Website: macys
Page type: cart
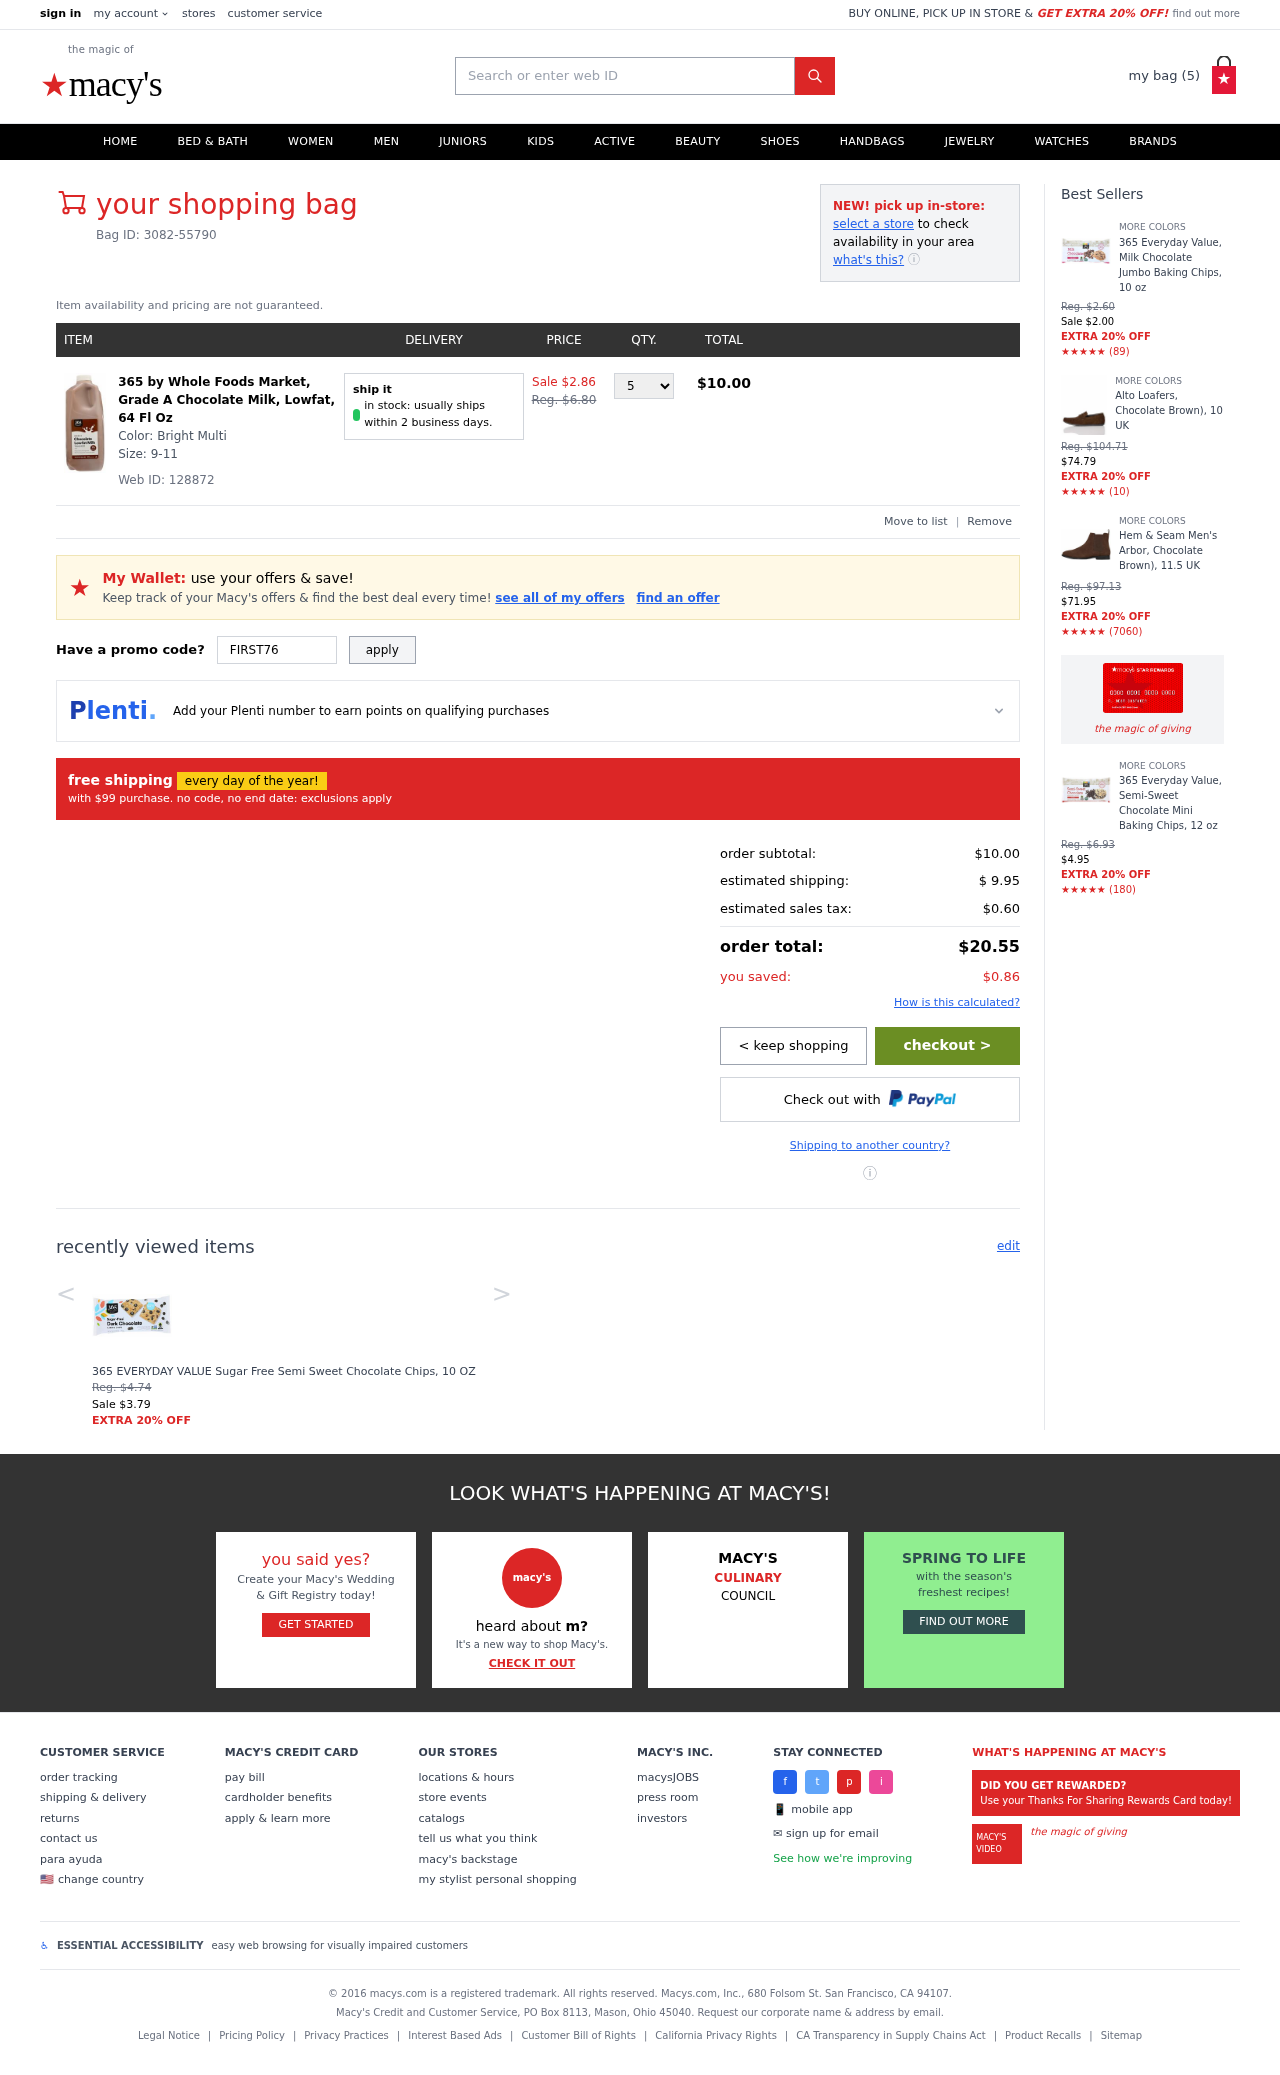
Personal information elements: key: PII_PROMO_CODE
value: FIRST76
Product elements: key: PRODUCT1_NAME
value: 365 by Whole Foods Market, Grade A Chocolate Milk, Lowfat, 64 Fl Oz
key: PRODUCT1_PRICE
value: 2
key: PRODUCT1_QUANTITY
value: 5
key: PRODUCT2_NAME
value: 365 EVERYDAY VALUE Sugar Free Semi Sweet Chocolate Chips, 10 OZ
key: PRODUCT2_PRICE
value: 3.79
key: PRODUCT3_NAME
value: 365 Everyday Value, Milk Chocolate Jumbo Baking Chips, 10 oz
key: PRODUCT3_NUM_RATINGS
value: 89
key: PRODUCT3_PRICE
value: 2
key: PRODUCT4_NAME
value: Alto Loafers, Chocolate Brown), 10 UK
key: PRODUCT4_NUM_RATINGS
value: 10
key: PRODUCT4_PRICE
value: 74.79
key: PRODUCT5_NAME
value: Hem & Seam Men's Arbor, Chocolate Brown), 11.5 UK
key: PRODUCT5_NUM_RATINGS
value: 7060
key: PRODUCT5_PRICE
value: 71.95
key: PRODUCT6_NAME
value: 365 Everyday Value, Semi-Sweet Chocolate Mini Baking Chips, 12 oz
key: PRODUCT6_NUM_RATINGS
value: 180
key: PRODUCT6_PRICE
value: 4.95
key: PRODUCT1_ORIGINAL_PRICE
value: Sale $2.86
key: PRODUCT1_TOTAL
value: $10.00
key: PRODUCT2_ORIGINAL_PRICE
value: Reg. $4.74
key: PRODUCT3_ORIGINAL_PRICE
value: Reg. $2.60
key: PRODUCT3_RATING
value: ★★★★★
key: PRODUCT4_ORIGINAL_PRICE
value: Reg. $104.71
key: PRODUCT4_RATING
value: ★★★★★
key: PRODUCT5_ORIGINAL_PRICE
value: Reg. $97.13
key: PRODUCT5_RATING
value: ★★★★★
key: PRODUCT6_ORIGINAL_PRICE
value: Reg. $6.93
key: PRODUCT6_RATING
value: ★★★★★
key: PRODUCT_WEB_ID
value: Web ID: 128872
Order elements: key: ORDER_NUM_ITEMS
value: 5
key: ORDER_BAG_ID
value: Bag ID: 3082-55790
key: ORDER_SUBTOTAL
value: $10.00
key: ORDER_SHIPPING_COST
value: $ 9.95
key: ORDER_TAX
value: $0.60
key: ORDER_TOTAL
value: $20.55
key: ORDER_SAVINGS
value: $0.86
Search elements: key: HEADER_SEARCH
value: Search or enter web ID